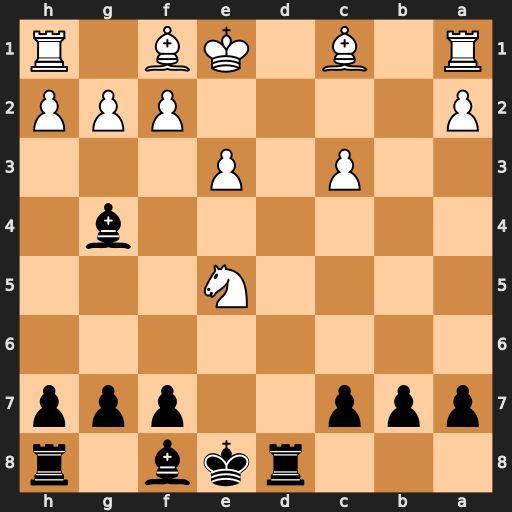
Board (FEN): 3rkb1r/ppp2ppp/8/4N3/6b1/2P1P3/P4PPP/R1B1KB1R
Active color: b
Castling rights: KQk
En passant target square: -
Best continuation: Rd1#